三年级 · 度量几何学
下面方格纸上每小格的边长按 1 厘米计算。

(1) 在方格中画一个长 3 厘米, 宽 2 厘米的长方形, 并填出周长;

(2) 再画一个周长是 16 厘米的正方形, 并填出边长。

长方形的周长是（ ）厘米，正方形的边长是（）厘米。
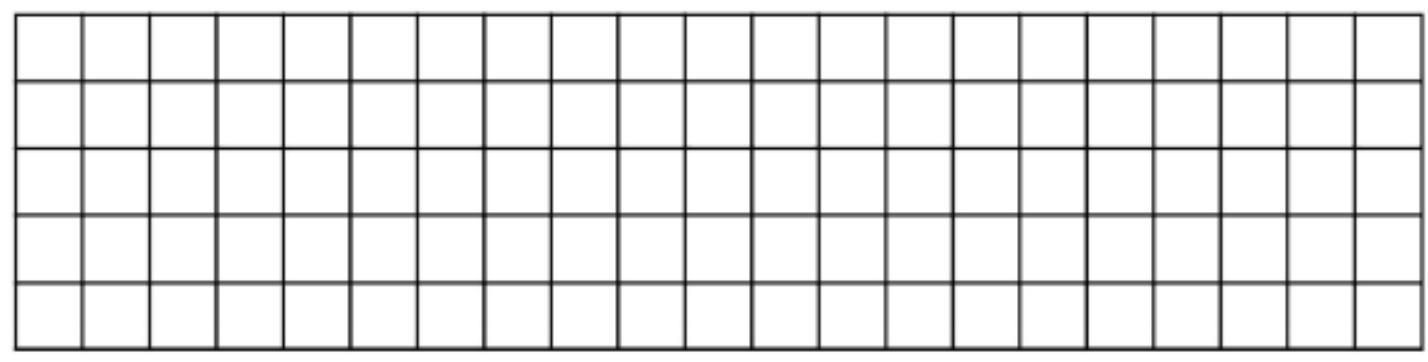
答案: （1）（2）见详解

【分析】(1) 根据长方形的特征: 两组对边相等, 四个角都是直角, 可画出长 3 厘米, 宽 2 厘米的长方形; 再根据长方形的周长 $=($ 长+宽 $) \times 2$ 求出长方形的周长即可;

(2) 正方形的特征是: 四条边都相等, 四个角都是直角; 画周长是 16 厘米的正方形, 可以先利用周长 $\div 4$ 求出边长, 据此画图即可。

【详解】 (1) $(3+2) \times 2$

$=5 \times 2$

$=10$ (厘米)

(2) 正方形的边长: $16 \div 4=4$ (厘米)

如图所示:

|  |  |  |  |  |  |  |  |  |  |  | 4 庫米 |  |  |  |  |  |  |  |  |  |
| :--- | :--- | :--- | :--- | :--- | :--- | :--- | :--- | :--- | :--- | :--- | :--- | :--- | :--- | :--- | :--- | :--- | :--- | :--- | :--- | :--- |
|  |  |  | 3 庫米 |  |  |  |  |  |  |  |  |  |  |  |  |  |  |  |  |  |
|  |  |  |  |  |  |  |  |  |  |  |  |  |  | 4 庫米 |  |  |  |  |  |  |
|  |  |  |  |  | 2 暈米 |  |  |  |  |  |  |  |  |  |  |  |  |  |  |  |
|  |  |  |  |  |  |  |  |  |  |  |  |  |  |  |  |  |  |  |  |  |

长方形的周长是 10 厘米, 正方形的边长是 4 厘米。

【点睛】此题考查了画指定长和宽的长方形、画指定周长的正方形, 锻炼了学生的动手操作能力; 用到的知识点: 长方形和正方形的周长计算方法。